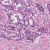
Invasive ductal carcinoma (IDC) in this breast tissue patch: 1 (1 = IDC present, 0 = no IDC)